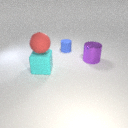
large purple metal cylinder in front of small blue rubber cylinder